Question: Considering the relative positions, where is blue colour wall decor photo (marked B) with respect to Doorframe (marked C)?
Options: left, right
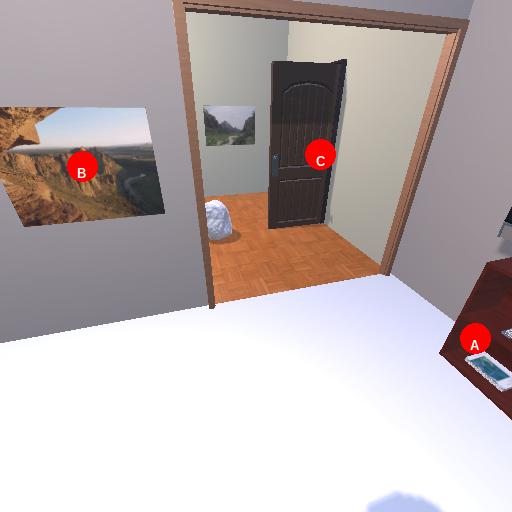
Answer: left